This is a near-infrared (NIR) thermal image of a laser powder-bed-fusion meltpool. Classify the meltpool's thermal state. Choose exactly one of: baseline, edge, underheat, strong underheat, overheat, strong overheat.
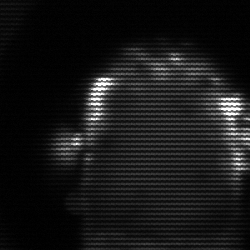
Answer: baseline